Question: How to add the location not just NSString but with latitude and longitude ,so it shows a map too in the Calendar?
'''
<EKCalendarItem>
'''
<URL>
'''
@property(nonatomic, copy) NSString *location;
'''
Code :
'''
EKEventStore *store = [[EKEventStore alloc] init];
[store requestAccessToEntityType:EKEntityTypeEvent completion:^(BOOL granted, NSError *error) {
if (!granted) { return; }
EKEvent *event = [EKEvent eventWithEventStore:store];
event.title = @"Event Title";
event.startDate = [NSDate date]; //today
event.endDate = [event.startDate dateByAddingTimeInterval:60*60]; //set 1 hour meeting
event.notes=@"Note";
event.location=@"Eiffel Tower,Paris"; //how do i add Lat & long / CLLocation?
event.URL=[NSURL URLWithString:shareUrl];
[event setCalendar:[store defaultCalendarForNewEvents]];
NSError *err = nil;
[store saveEvent:event span:EKSpanThisEvent commit:YES error:&err];
NSString *savedEventId = event.eventIdentifier; //this is so you can access this event later
}];
'''

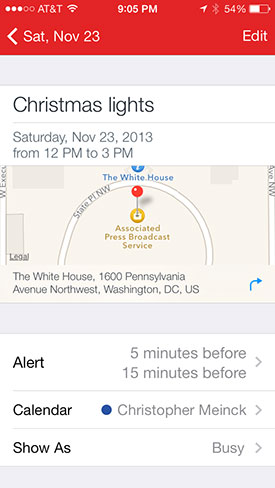
Answer: The property 'structuredLocation' is available on iOS 9, (Update: it's finally <URL> , but 'structuredLocation' does exist in EKEvent public header file, and you can check it inside Xcode. No need to use KVC to set it after iOS 9.
Swift version as follows:
'''
let location = CLLocation(latitude: 25.0340, longitude: <PHONE>)
let structuredLocation = EKStructuredLocation(title: placeName) // same title with ekEvent.location
structuredLocation.geoLocation = location
ekEvent.structuredLocation = structuredLocation
'''